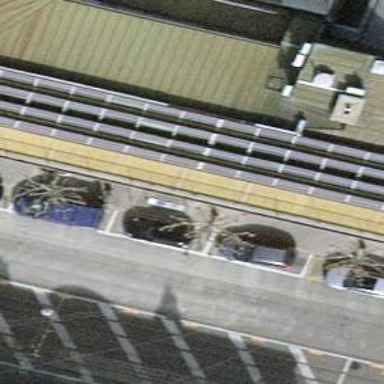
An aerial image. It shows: Street-side parking area.